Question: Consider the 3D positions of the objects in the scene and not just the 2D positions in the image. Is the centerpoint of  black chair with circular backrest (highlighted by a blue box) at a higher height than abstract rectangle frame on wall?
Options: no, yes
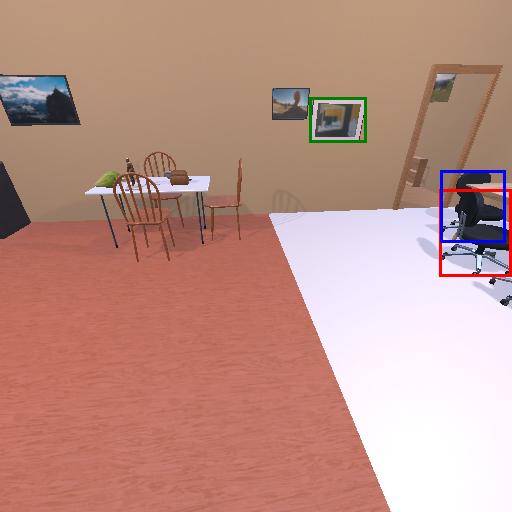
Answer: no